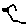
Label: bird